Field crop: maize
Growth stage: 2
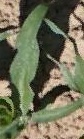
Species: maize